Aerial crown-view tile of a tropical tree (Barro Colorado Island, Panama), acquired 20241216:
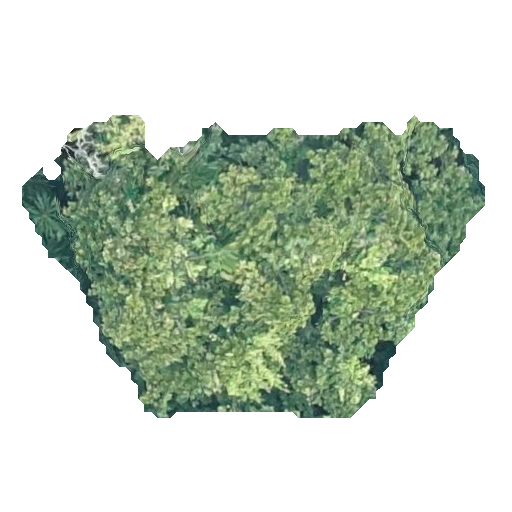
Species: Anacardium excelsum
GBIF accepted scientific name: Anacardium excelsum
Crown area: 144.757 m²